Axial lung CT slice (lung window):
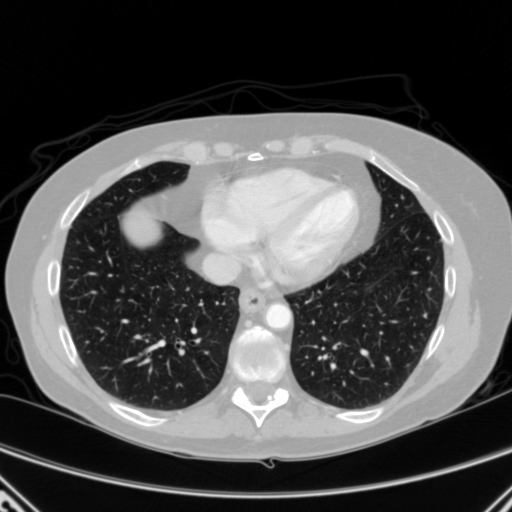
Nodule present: no